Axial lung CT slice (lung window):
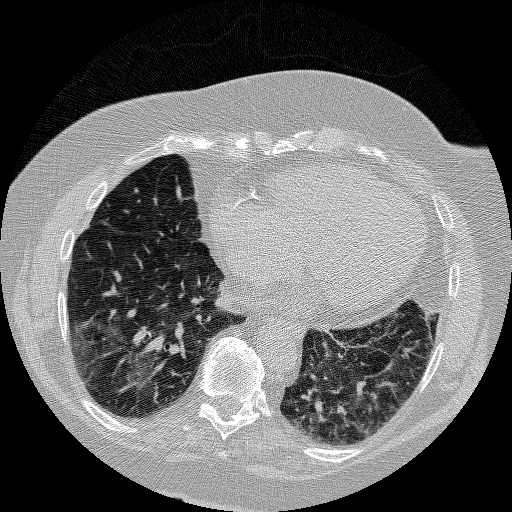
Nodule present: no